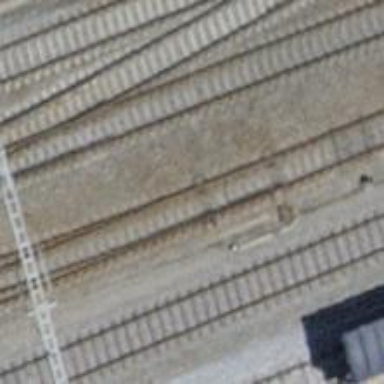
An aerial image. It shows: Railway switch with the turnout on the right side.